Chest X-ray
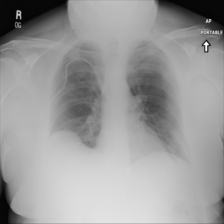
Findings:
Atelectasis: negative
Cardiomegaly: negative
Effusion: negative
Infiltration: negative
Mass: negative
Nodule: negative
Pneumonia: negative
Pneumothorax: negative
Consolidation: negative
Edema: negative
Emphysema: negative
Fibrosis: negative
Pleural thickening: negative
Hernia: negative